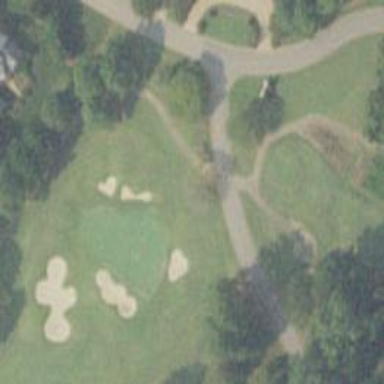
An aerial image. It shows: Golf hole.